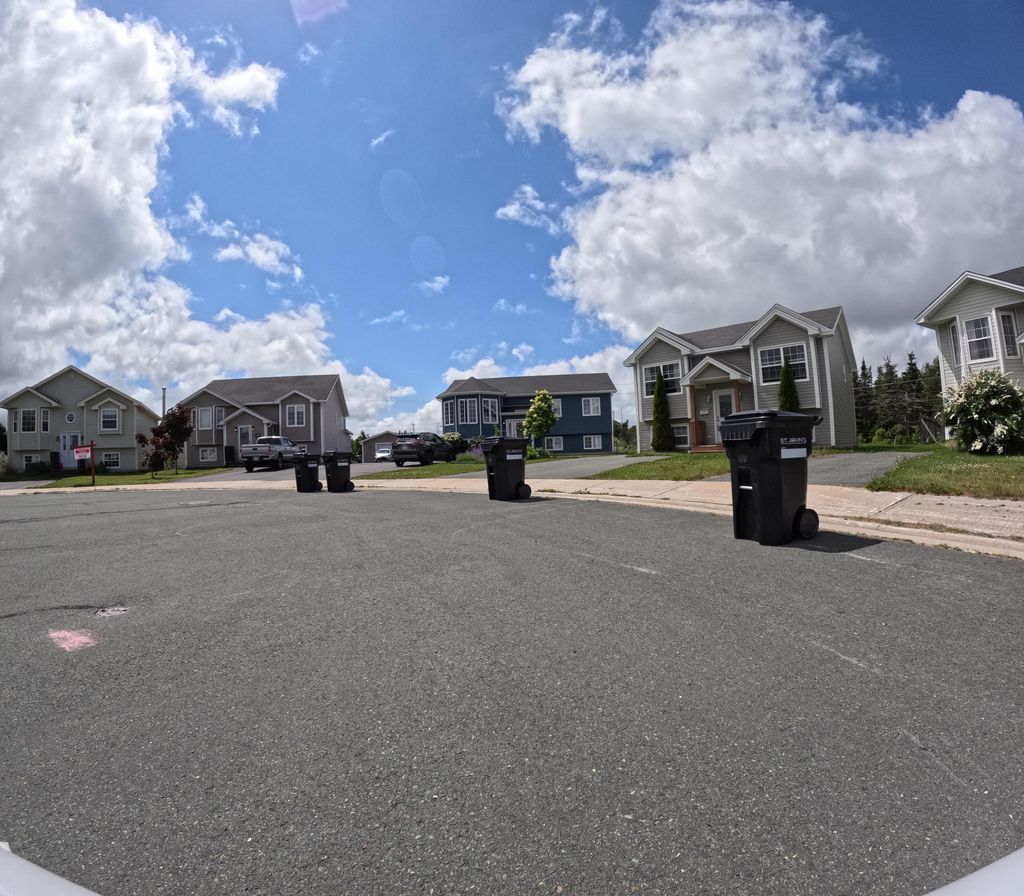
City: st_johns